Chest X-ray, PA view. Patient: 63 years old, sex M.
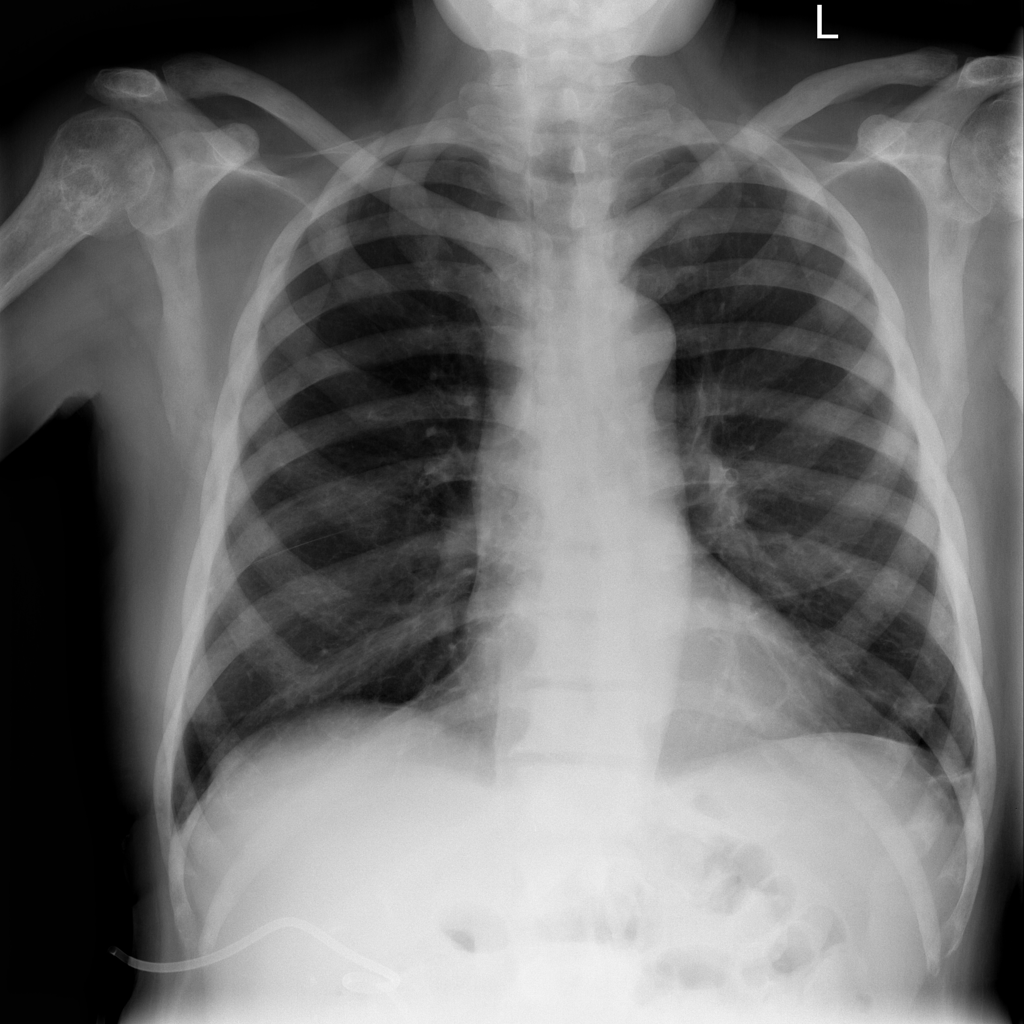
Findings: No Finding